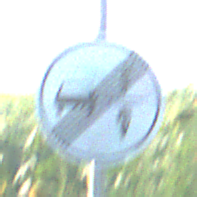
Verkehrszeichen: EndeVerbotUeberholenEinspurigeFahrzeuge
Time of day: MorningAfternoon
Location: Outdoor (RoadRail)
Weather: Clear
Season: NotSpecified
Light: Natural